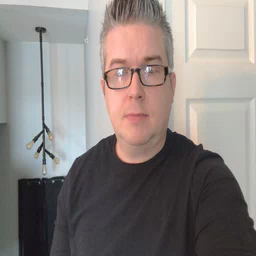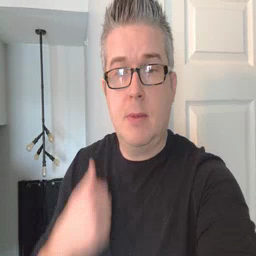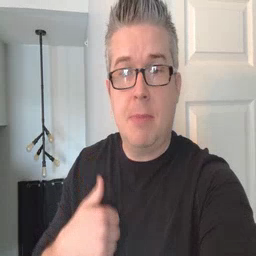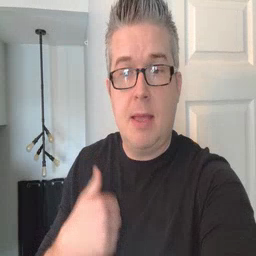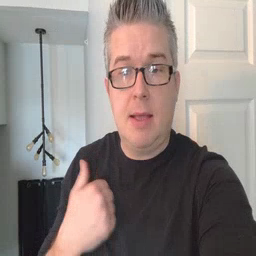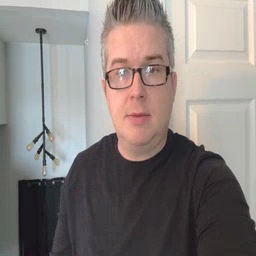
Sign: bath